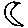
Label: moon